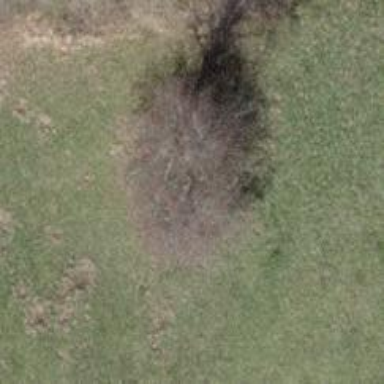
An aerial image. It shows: Beautiful tree in nature.